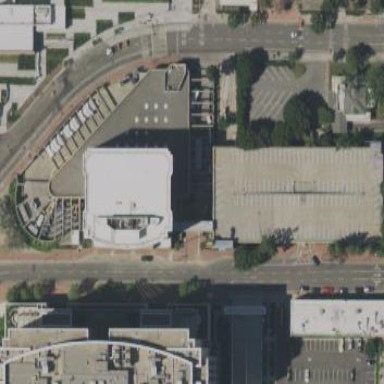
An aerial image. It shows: Multi-storey parking building.